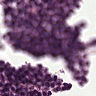
Metastatic tissue present: no